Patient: sex M, age 52
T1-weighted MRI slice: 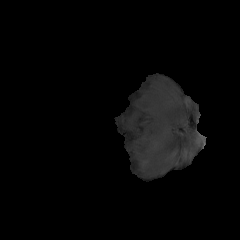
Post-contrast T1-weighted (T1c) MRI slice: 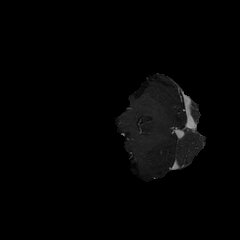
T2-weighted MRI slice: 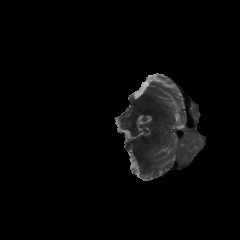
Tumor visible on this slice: no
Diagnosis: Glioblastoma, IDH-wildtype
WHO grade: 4